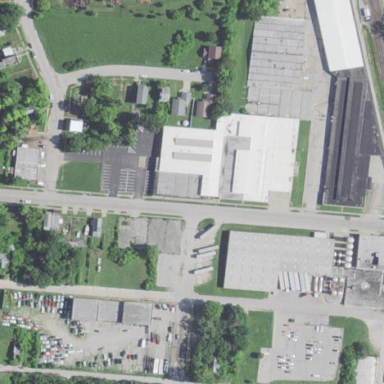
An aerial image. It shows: Industrial area.